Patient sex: F
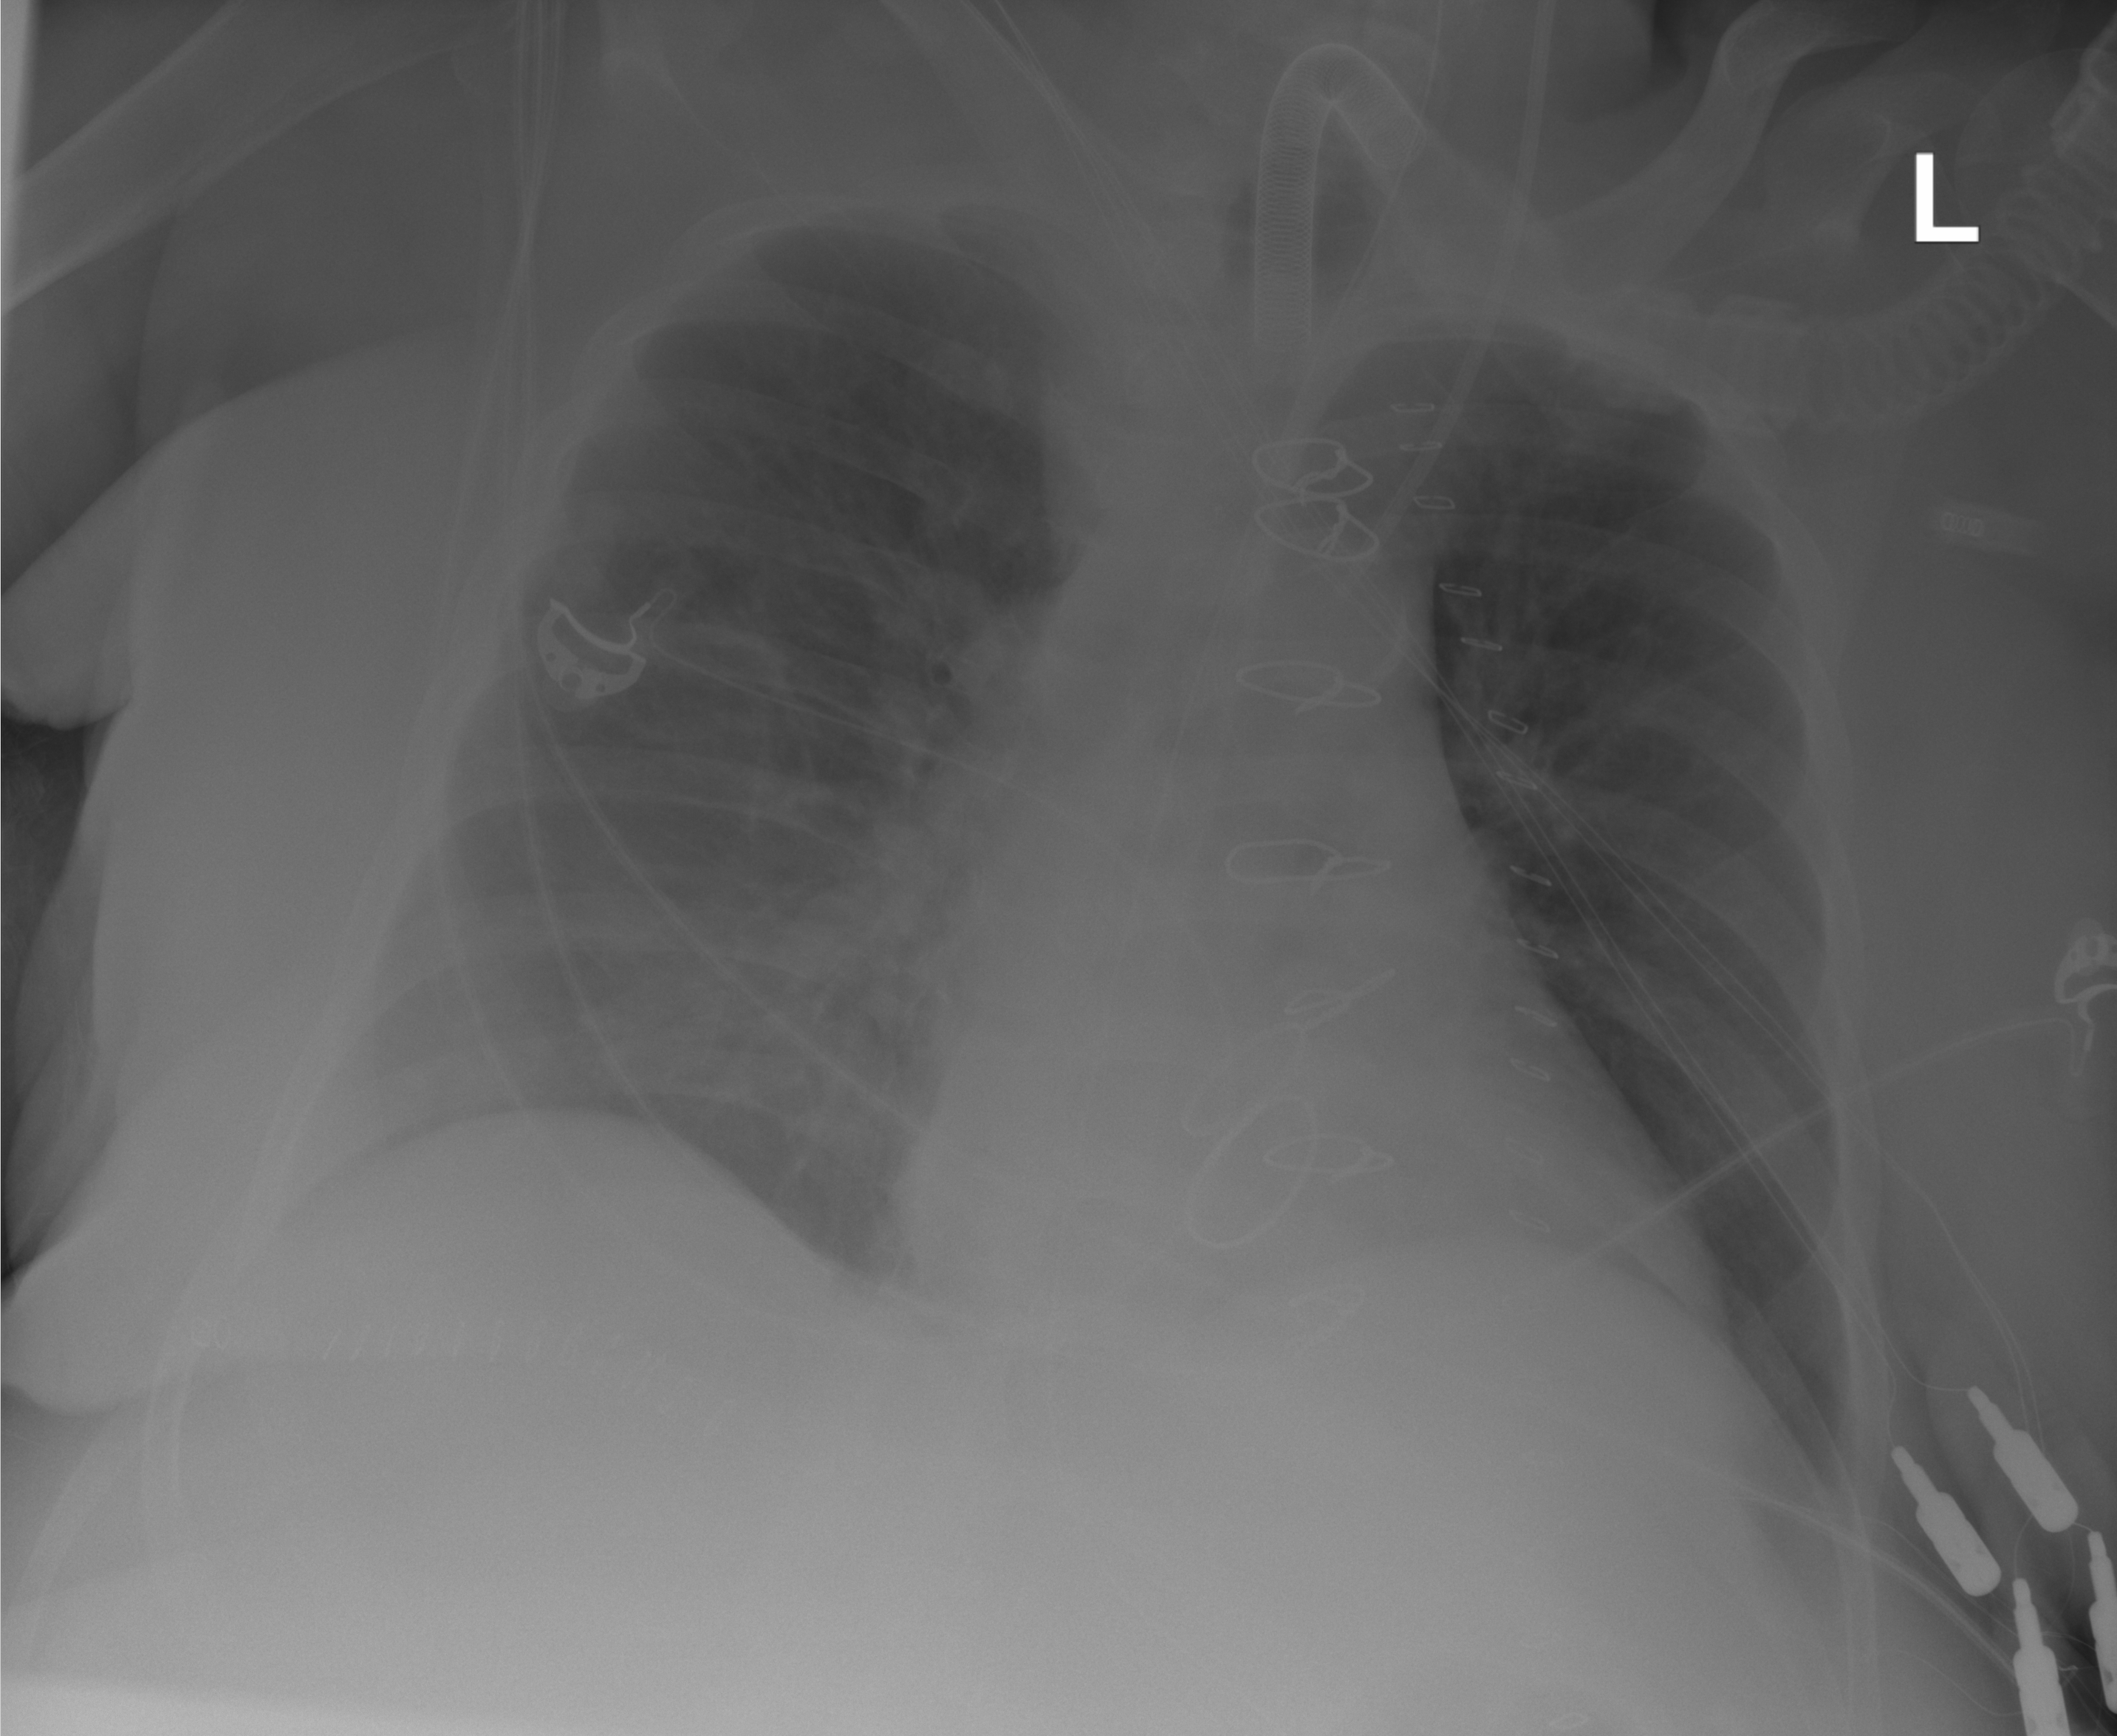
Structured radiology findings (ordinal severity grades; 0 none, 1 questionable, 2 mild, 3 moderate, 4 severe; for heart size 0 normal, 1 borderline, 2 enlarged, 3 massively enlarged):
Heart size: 0
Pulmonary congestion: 2
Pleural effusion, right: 0
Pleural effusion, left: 0
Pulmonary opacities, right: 0
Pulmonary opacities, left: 0
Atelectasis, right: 0
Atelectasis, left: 0